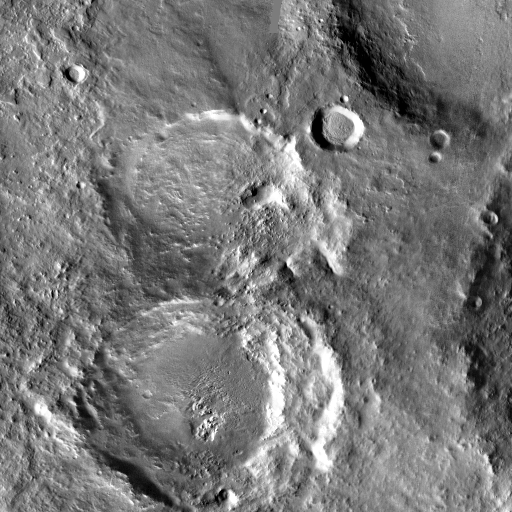
Crater classes present: Background, Other, Buried, Secondary